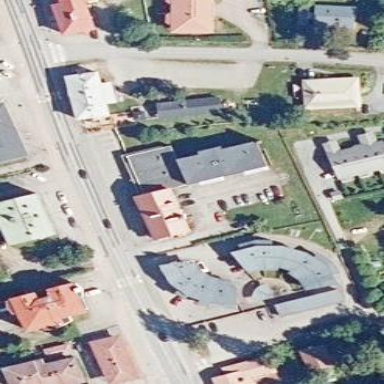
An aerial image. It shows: Retail building.